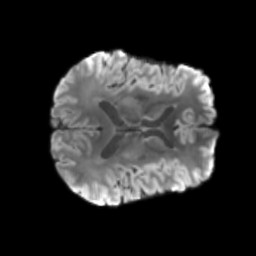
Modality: T2w
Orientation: axial
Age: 54
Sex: male
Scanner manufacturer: siemens
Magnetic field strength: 3 T
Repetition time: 3.23 s
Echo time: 0.0892 s